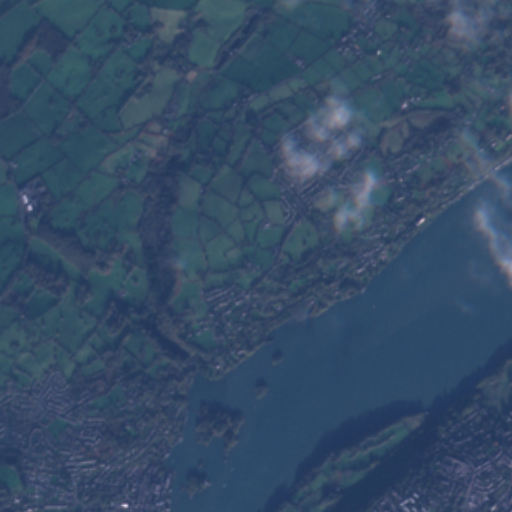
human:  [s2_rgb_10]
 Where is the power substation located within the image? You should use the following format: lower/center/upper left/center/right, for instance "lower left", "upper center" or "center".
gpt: The power substation is located in the center of the image.
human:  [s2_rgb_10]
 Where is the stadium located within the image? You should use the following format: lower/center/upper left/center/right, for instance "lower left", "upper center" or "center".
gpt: The stadium is located in the lower center of the image.
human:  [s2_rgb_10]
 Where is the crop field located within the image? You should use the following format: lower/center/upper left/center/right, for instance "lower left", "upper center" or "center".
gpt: There is no crop field in the image.